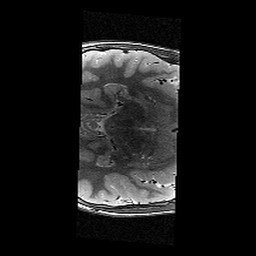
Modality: T2w
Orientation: axial
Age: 13
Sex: male
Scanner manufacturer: siemens
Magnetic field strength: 3 T
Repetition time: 8.46 s
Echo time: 0.067 s